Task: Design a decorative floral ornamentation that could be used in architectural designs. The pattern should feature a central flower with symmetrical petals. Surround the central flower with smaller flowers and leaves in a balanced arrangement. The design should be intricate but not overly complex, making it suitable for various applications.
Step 1146:
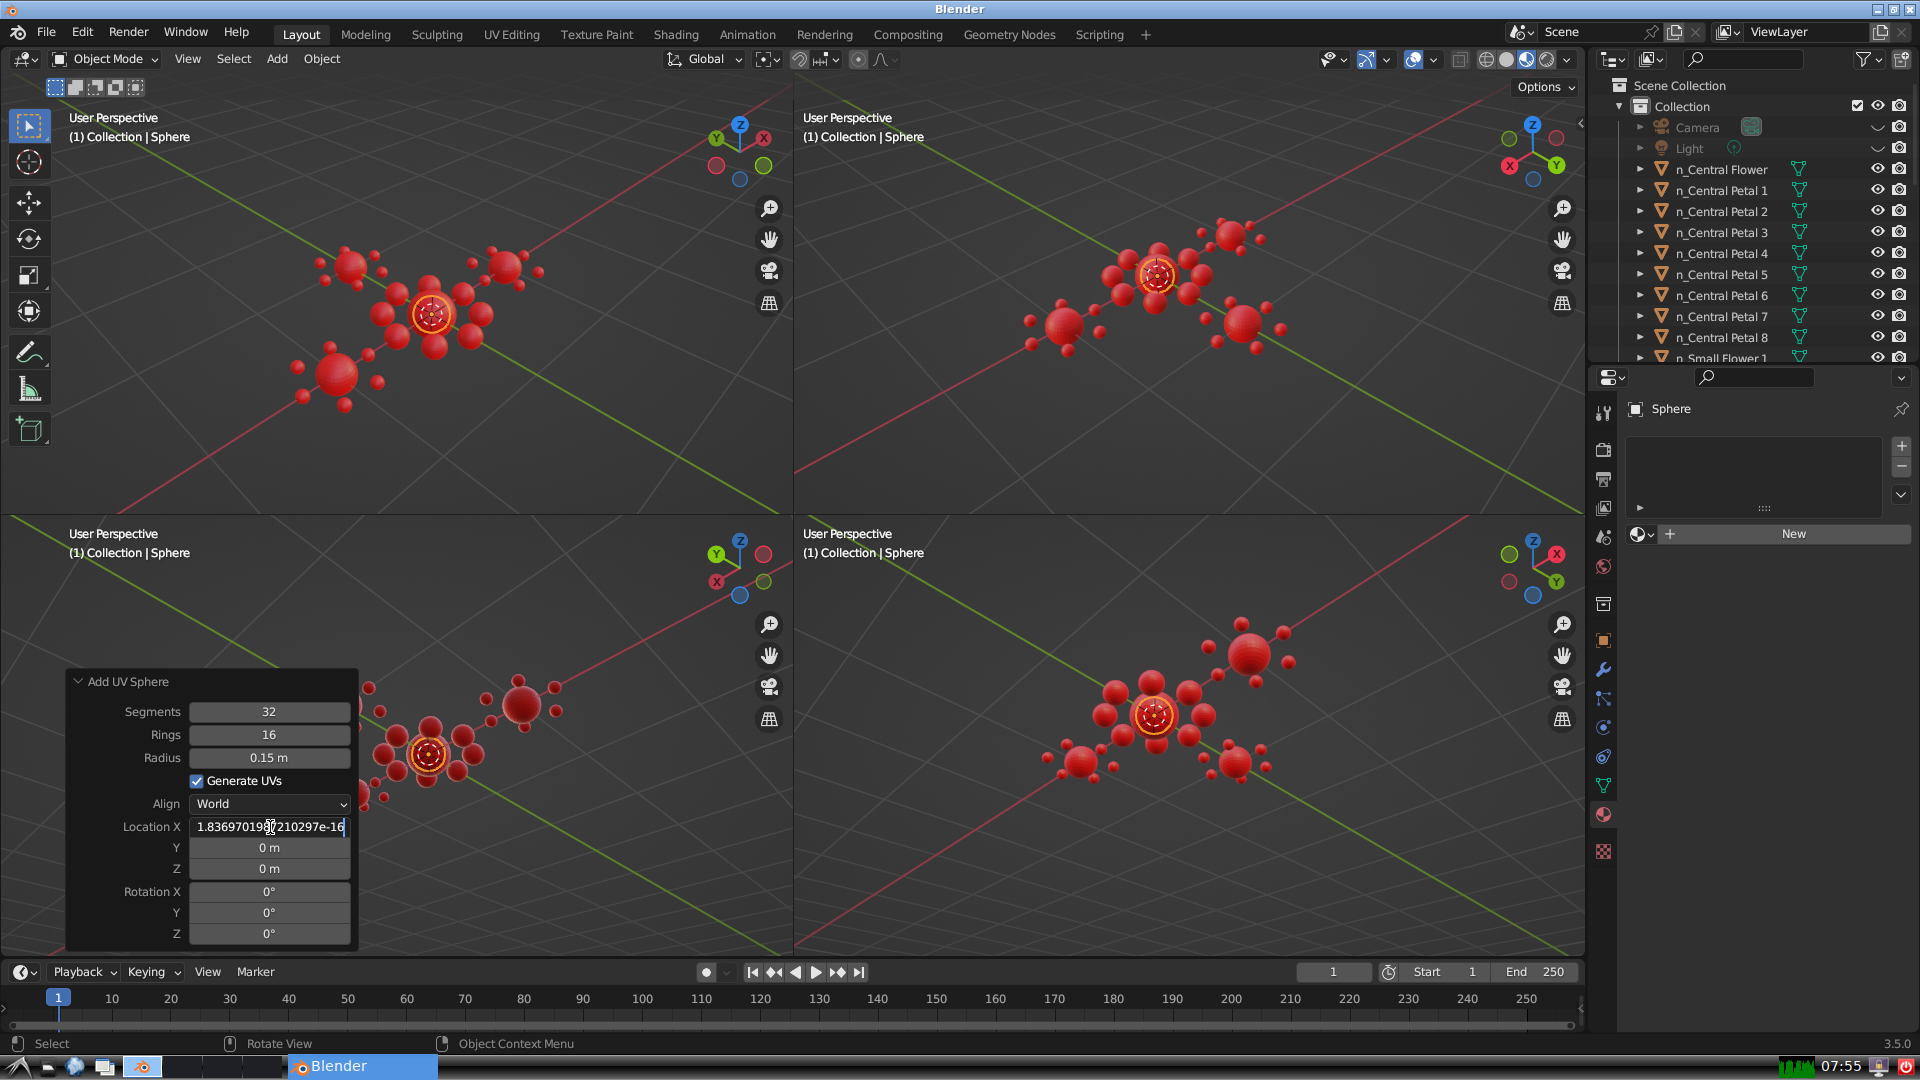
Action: {"key_press": ['Return']}